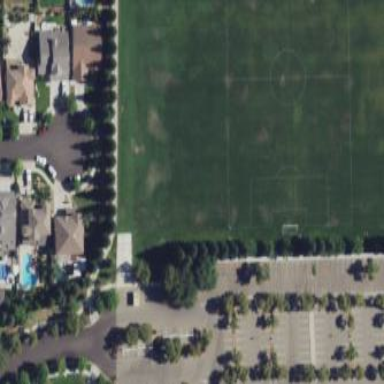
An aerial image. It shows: Soccer pitch for leisure land activities.